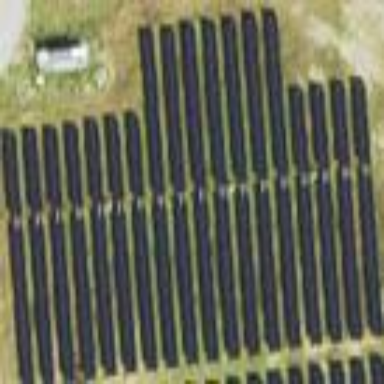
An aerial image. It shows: Solar power generator utilizing photovoltaic technology with solar photovoltaic panels.